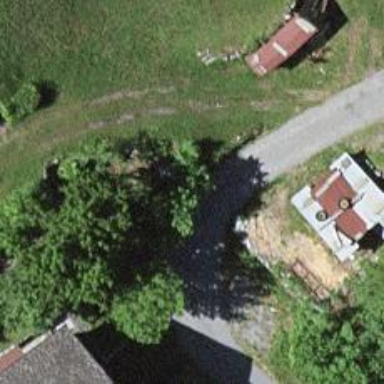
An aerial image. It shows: Retaining wall.